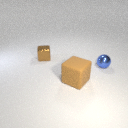
small brown metal cube behind small blue metal sphere